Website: macys
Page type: account-dashboard
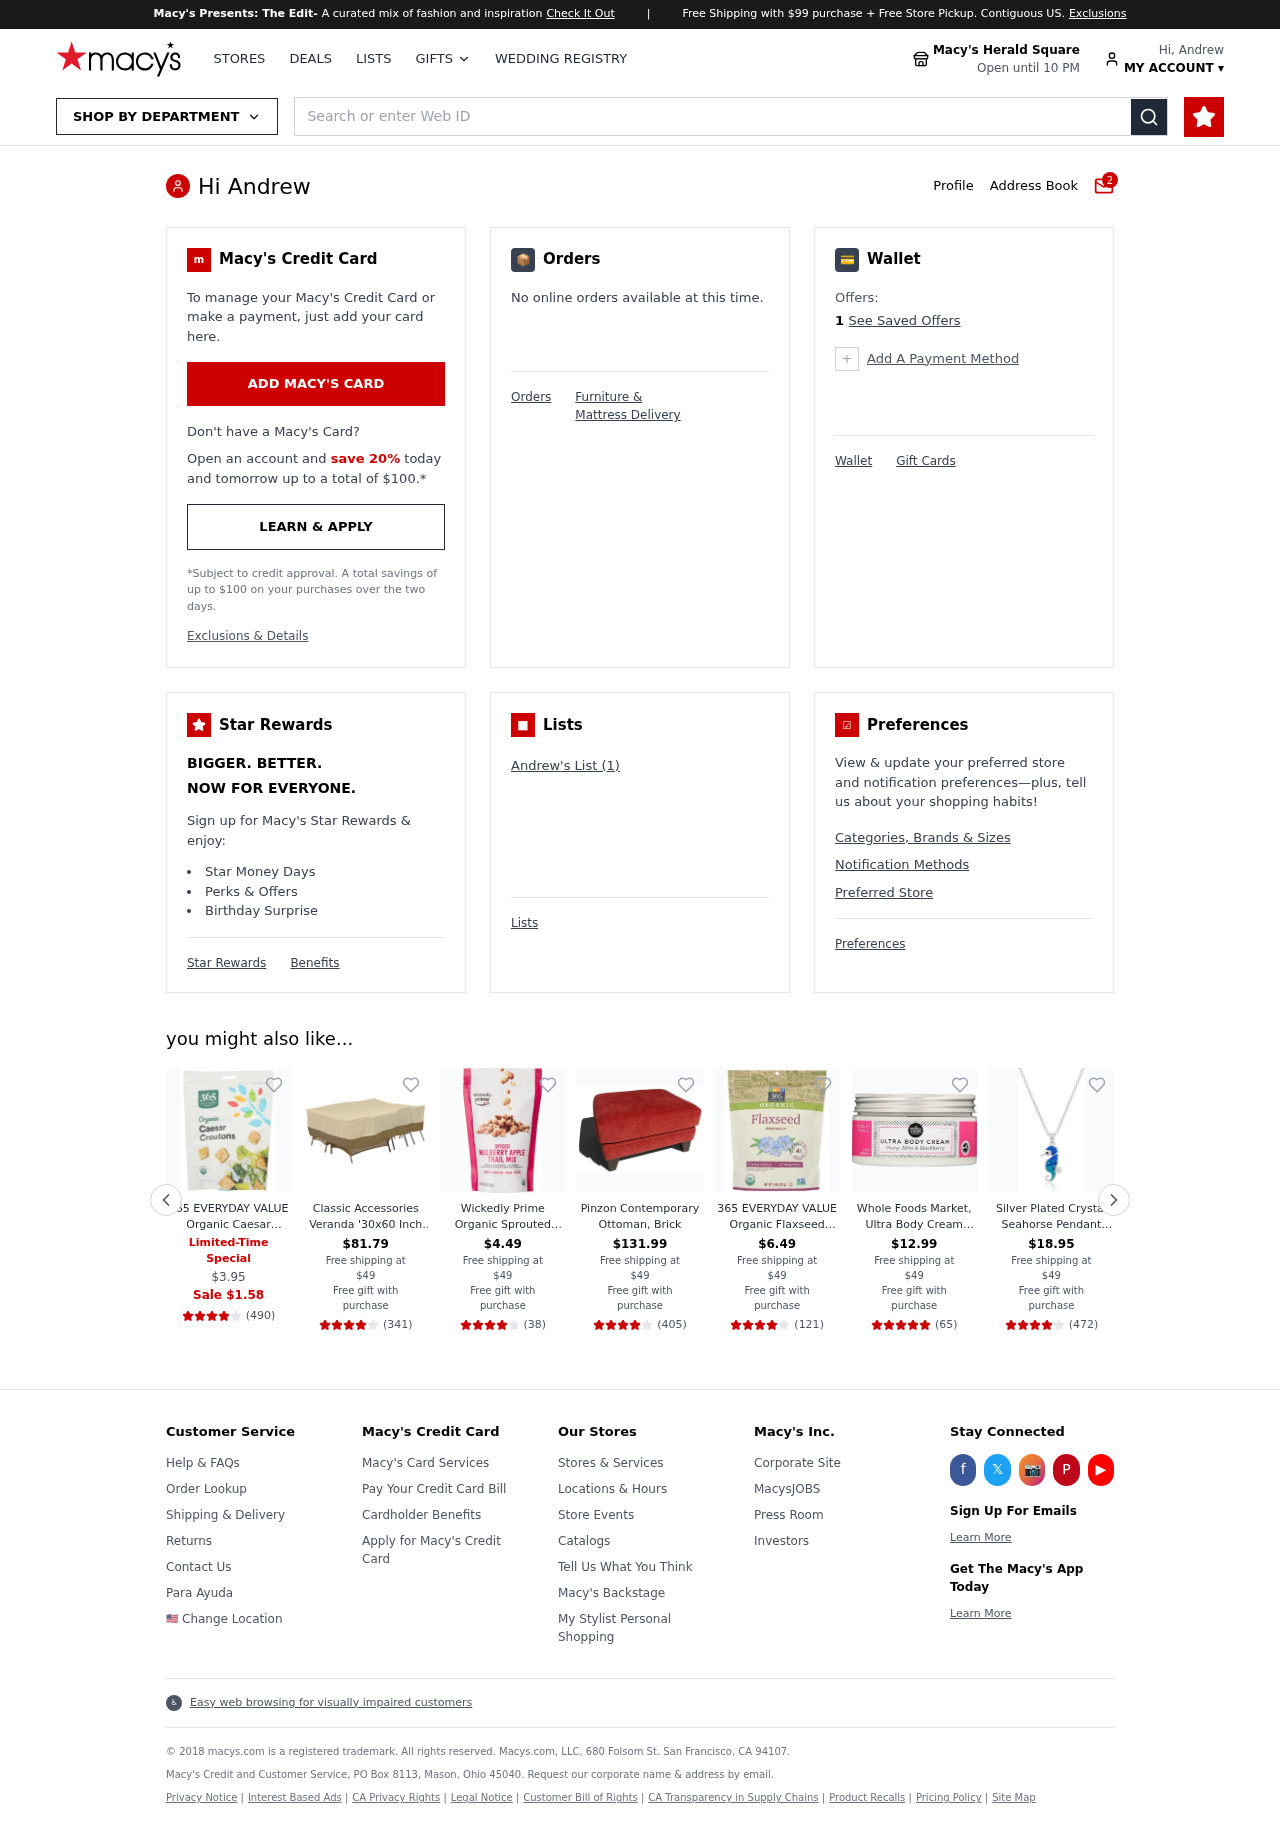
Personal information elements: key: PII_FIRSTNAME
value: Andrew
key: PII_LOCATION1_NAME
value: Macy's Herald Square
Product elements: key: PRODUCT1_NAME
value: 365 EVERYDAY VALUE Organic Caesar Croutons, 4.5 OZ
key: PRODUCT1_NUM_RATINGS
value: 490
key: PRODUCT1_PRICE
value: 3.95
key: PRODUCT1_RATING
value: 3.9
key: PRODUCT2_NAME
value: Classic Accessories Veranda '30x60 Inch General Purpose Patio Furniture,
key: PRODUCT2_NUM_RATINGS
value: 341
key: PRODUCT2_PRICE
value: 81.79
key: PRODUCT2_RATING
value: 3.9
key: PRODUCT3_NAME
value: Wickedly Prime Organic Sprouted Granola, Mulberry Rooibos, 12 Ounce
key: PRODUCT3_NUM_RATINGS
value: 38
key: PRODUCT3_PRICE
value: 4.49
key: PRODUCT3_RATING
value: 4.2
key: PRODUCT4_NAME
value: Pinzon Contemporary Ottoman, Brick
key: PRODUCT4_NUM_RATINGS
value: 405
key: PRODUCT4_PRICE
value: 131.99
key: PRODUCT4_RATING
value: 4.3
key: PRODUCT5_NAME
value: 365 EVERYDAY VALUE Organic Flaxseed Ground, 14 OZ
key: PRODUCT5_NUM_RATINGS
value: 121
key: PRODUCT5_PRICE
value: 6.49
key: PRODUCT5_RATING
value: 3.9
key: PRODUCT6_NAME
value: Whole Foods Market, Ultra Body Cream Peony, Mint & Blackberry, 7 oz
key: PRODUCT6_NUM_RATINGS
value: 65
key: PRODUCT6_PRICE
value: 12.99
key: PRODUCT6_RATING
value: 4.5
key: PRODUCT7_NAME
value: Silver Plated Crystal Seahorse Pendant Enhancer, 18"
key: PRODUCT7_NUM_RATINGS
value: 472
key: PRODUCT7_PRICE
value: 18.95
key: PRODUCT7_RATING
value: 4
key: PRODUCT1_SALE_PRICE
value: Sale $1.58
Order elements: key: ORDER_FREE_SHIPPING_MIN
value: $99
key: ORDER_STORE_HOURS
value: Open until 10 PM
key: ORDER_NUM_MESSAGES
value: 2
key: ORDER_DISCOUNT_PERCENT
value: save 20%
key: ORDER_MAX_SAVINGS
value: $100
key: ORDER_MAX_SAVINGS2
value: $100
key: ORDER_NUM_OFFERS
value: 1
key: ORDER_NUM_LIST_ITEMS
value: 1
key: ORDER_FREE_SHIPPING_THRESHOLD
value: $49
Search elements: key: HEADER_SEARCH
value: Search or enter Web ID